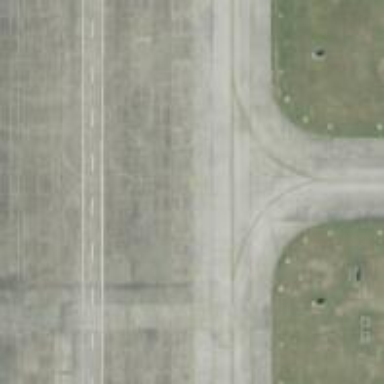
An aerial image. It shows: View of taxiway at the airport.